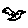
Label: bird